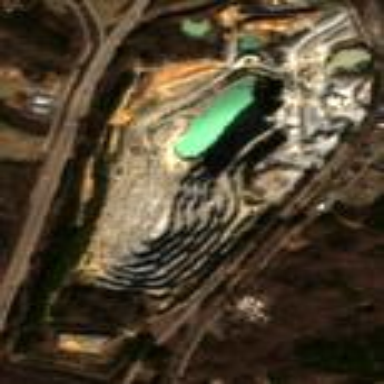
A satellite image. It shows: Quarry area.